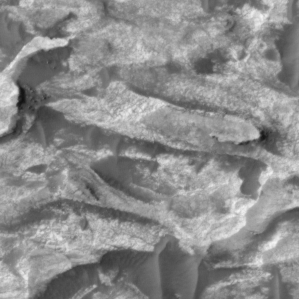
Label: non_frost